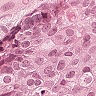
Metastatic tissue present: yes